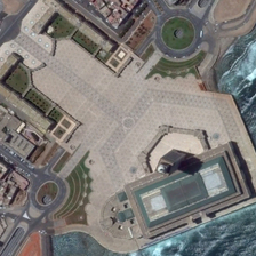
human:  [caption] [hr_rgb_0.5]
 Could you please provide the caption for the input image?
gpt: A square is between an ocean and several buildings.

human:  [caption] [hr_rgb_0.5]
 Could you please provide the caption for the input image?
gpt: a square is between an ocean and several buildings.

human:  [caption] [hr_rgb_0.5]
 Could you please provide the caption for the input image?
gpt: The squares are between the sea and some buildings.

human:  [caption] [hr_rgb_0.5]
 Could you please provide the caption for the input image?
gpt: The square is by the sea.

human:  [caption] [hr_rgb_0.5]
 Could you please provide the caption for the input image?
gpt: The squares are between the sea and some buildings.